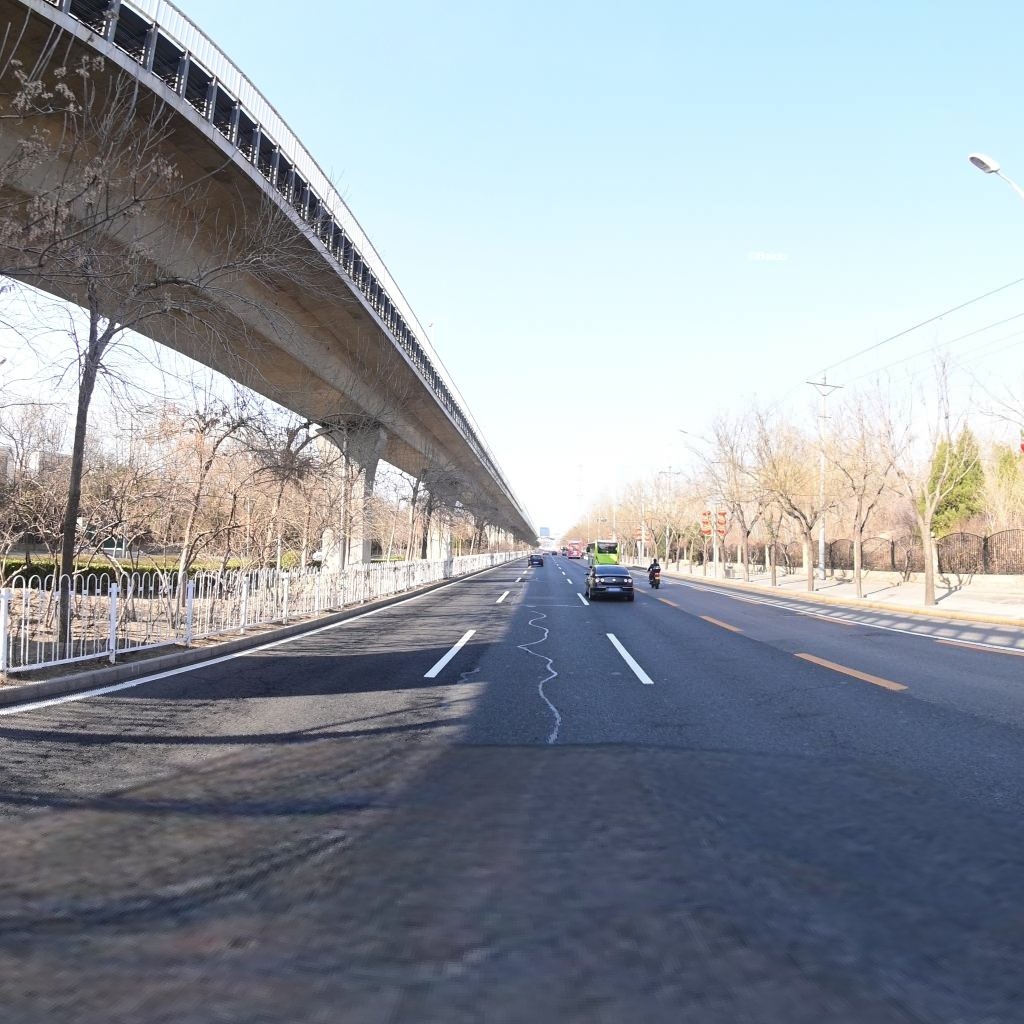
Region: Chaoyang
Road damage annotations: alligator crack, longitudinal patch, longitudinal patch, transverse patch